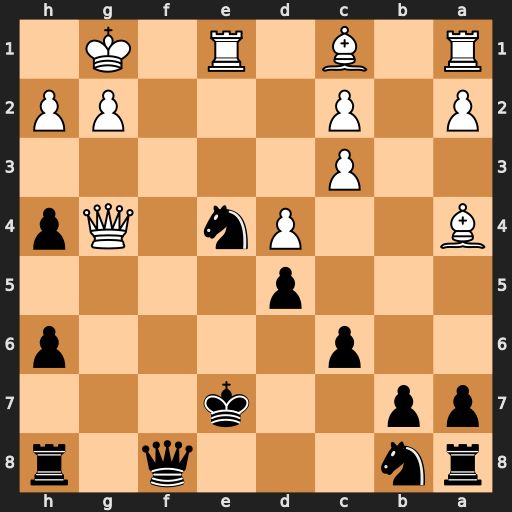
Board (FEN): rn3q1r/pp2k3/2p4p/3p4/B2Pn1Qp/2P5/P1P3PP/R1B1R1K1
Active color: b
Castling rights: -
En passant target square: -
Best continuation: Qf2+ Kh1 Qxe1#